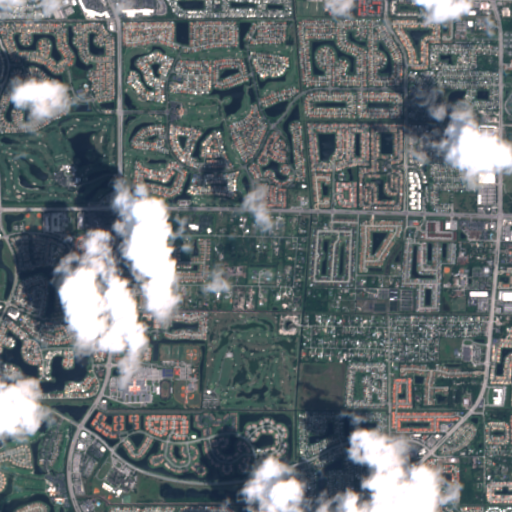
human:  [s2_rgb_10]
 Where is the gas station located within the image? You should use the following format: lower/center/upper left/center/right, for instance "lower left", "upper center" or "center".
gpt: The gas station is located in the upper left of the image.
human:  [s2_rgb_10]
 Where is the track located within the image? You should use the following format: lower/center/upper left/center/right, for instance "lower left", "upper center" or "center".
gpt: The track is located in the lower left of the image.
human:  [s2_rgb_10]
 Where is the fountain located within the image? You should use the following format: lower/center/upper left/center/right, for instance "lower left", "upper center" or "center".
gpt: The fountain is located in the upper left of the image.
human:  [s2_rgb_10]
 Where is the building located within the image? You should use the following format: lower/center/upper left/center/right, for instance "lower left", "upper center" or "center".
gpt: There is no building in the image.